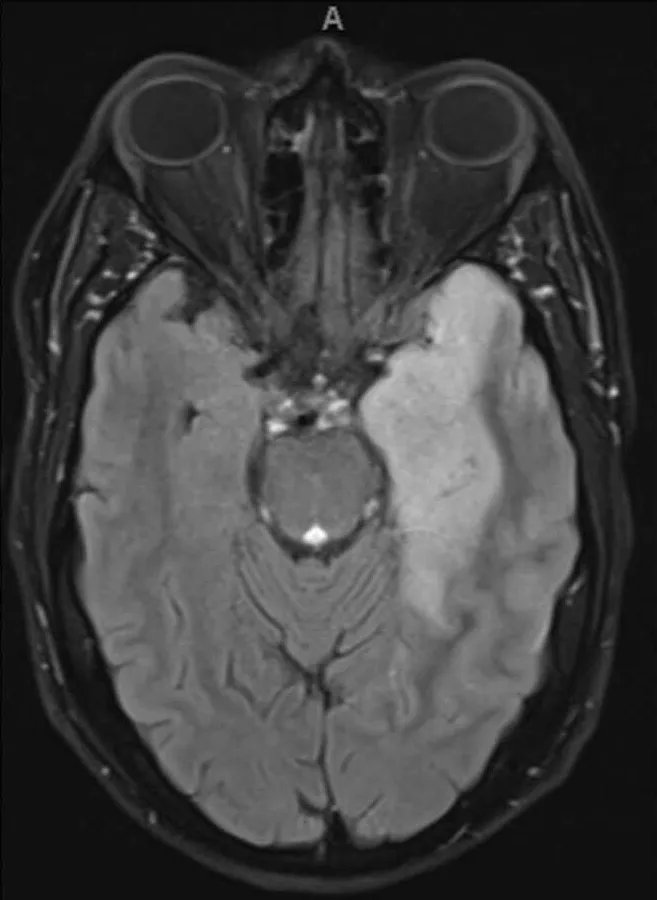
The dynamic contrast-enhanced magnetic resonance imaging (DCE-MRI) of patient's brain.
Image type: radiology (mri)